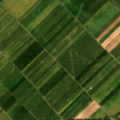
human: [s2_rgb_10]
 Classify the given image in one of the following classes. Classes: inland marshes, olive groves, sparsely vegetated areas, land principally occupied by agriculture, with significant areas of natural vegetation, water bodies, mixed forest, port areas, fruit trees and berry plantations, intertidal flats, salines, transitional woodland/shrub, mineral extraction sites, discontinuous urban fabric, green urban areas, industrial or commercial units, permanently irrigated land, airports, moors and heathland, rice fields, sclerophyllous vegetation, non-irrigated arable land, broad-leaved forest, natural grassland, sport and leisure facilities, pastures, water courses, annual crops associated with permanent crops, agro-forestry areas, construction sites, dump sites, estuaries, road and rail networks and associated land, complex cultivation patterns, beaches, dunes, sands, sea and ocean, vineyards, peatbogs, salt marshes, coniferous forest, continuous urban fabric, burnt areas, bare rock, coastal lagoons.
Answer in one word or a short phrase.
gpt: non-irrigated arable land